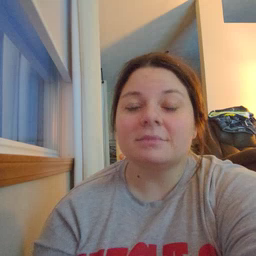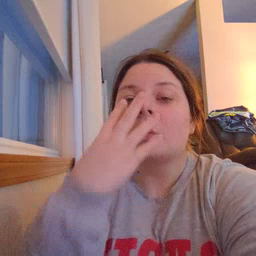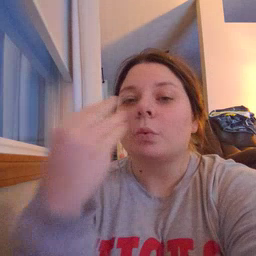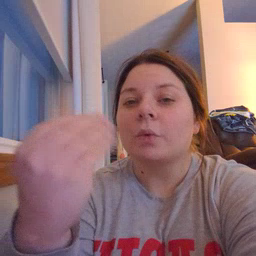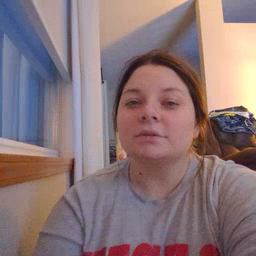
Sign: wolf